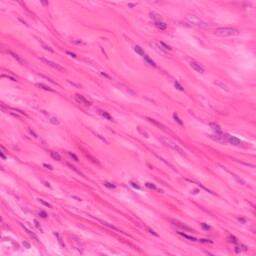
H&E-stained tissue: Colon